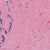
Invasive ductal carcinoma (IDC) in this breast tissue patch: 1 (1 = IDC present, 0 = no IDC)